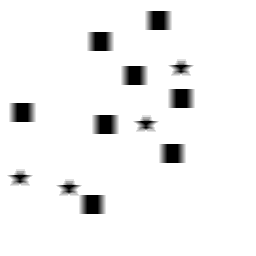
Squares: 8
Triangles: 0
Stars: 4
Total shapes: 12